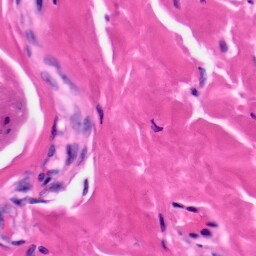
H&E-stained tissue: Skin